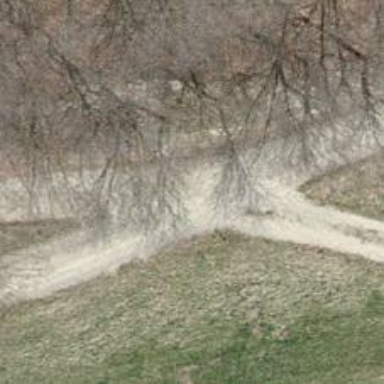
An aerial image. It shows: Gravel track with grade2 tracktype designated for agricultural vehicles.